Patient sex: M
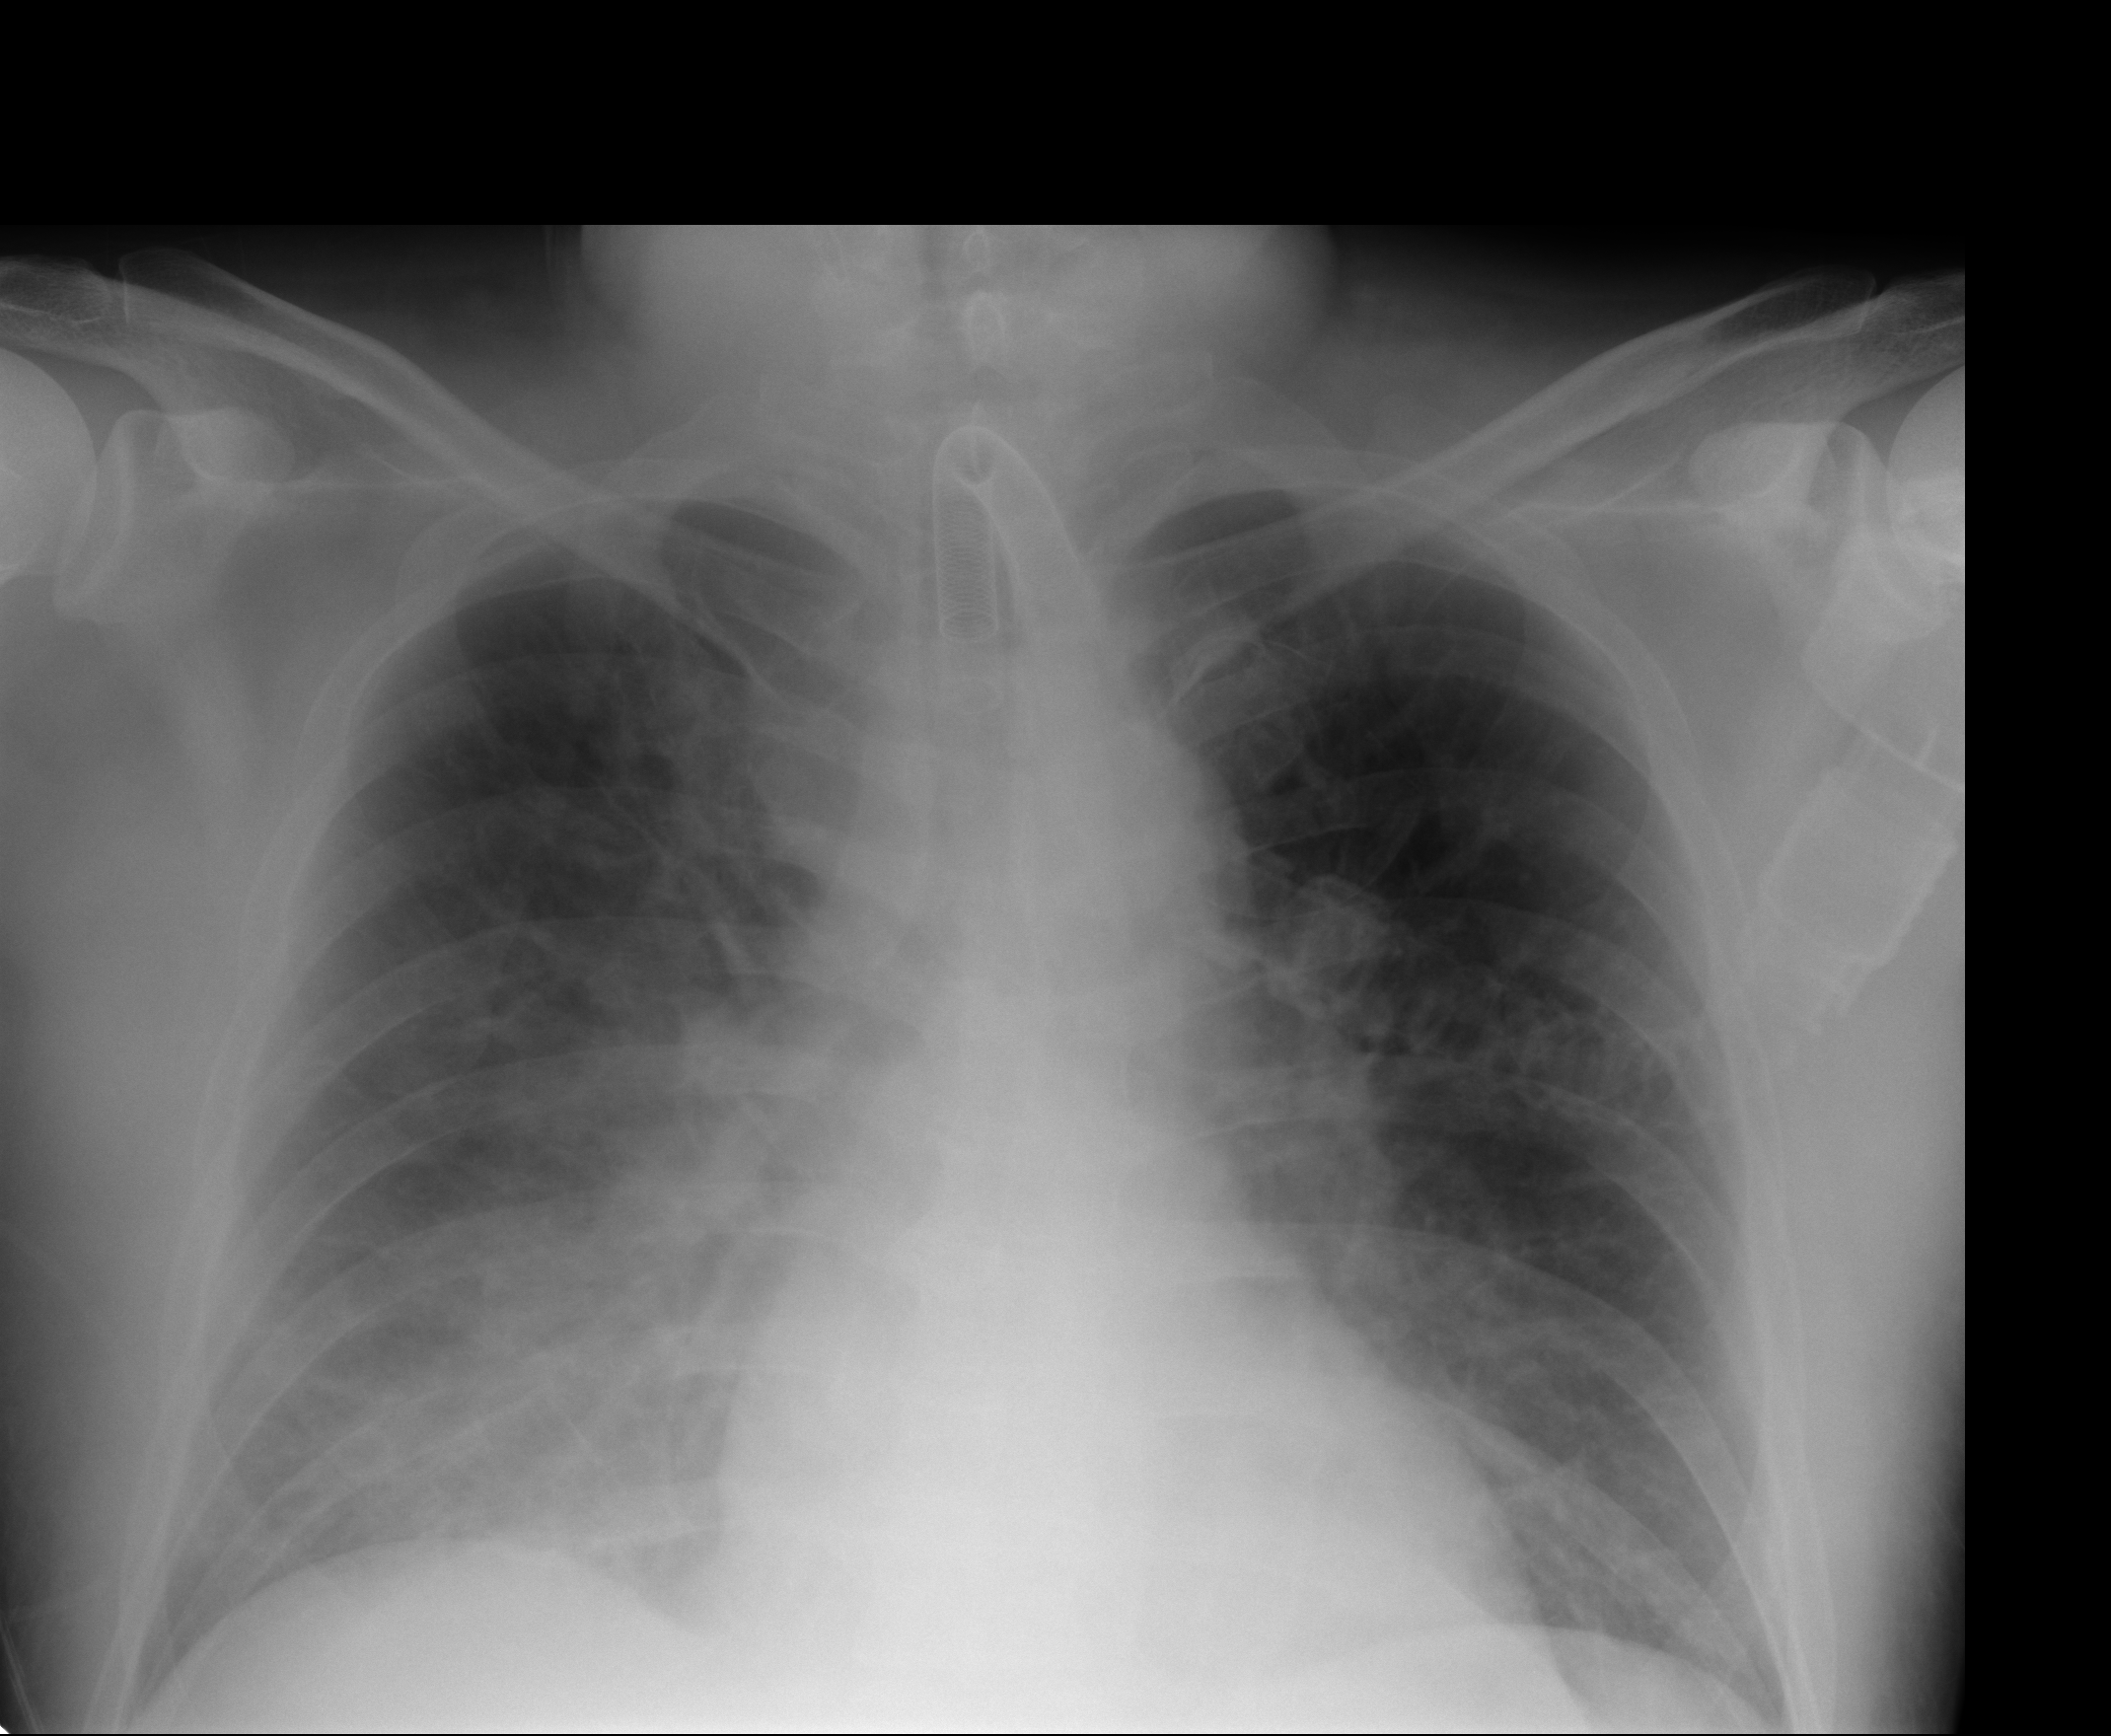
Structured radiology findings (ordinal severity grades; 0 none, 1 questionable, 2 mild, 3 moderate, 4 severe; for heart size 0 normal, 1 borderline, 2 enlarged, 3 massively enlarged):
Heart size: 0
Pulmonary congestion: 3
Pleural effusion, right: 2
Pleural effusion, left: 0
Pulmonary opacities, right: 2
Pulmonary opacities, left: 0
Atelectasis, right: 3
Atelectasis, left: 2